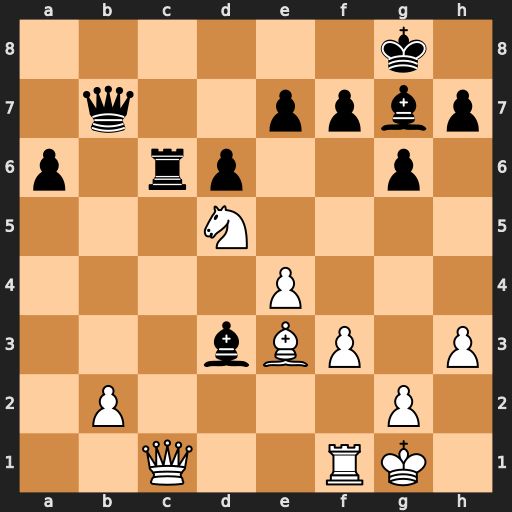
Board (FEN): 6k1/1q2ppbp/p1rp2p1/3N4/4P3/3bBP1P/1P4P1/2Q2RK1
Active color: w
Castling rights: -
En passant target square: -
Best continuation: Qxc6 Qxc6 Nxe7+ Kf8 Nxc6 Bxf1 Kxf1